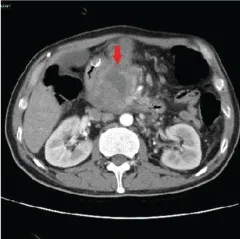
Enhanced CT images. And in November 2020 The pancreatic cancer was responded to chemotherapy initially, but the disease was still progressed at later time.
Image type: radiology (ct)